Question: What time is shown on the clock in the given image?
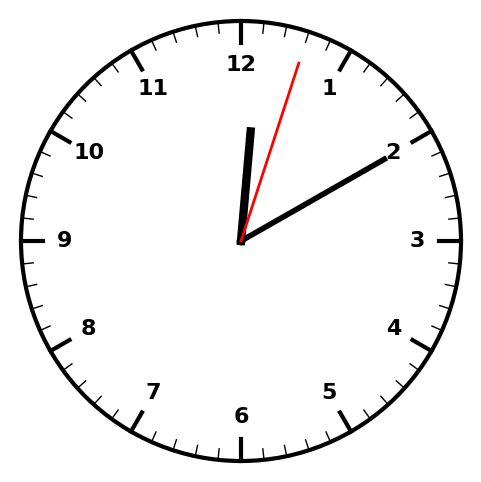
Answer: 12:10:03